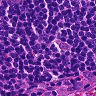
Metastatic tissue present: no